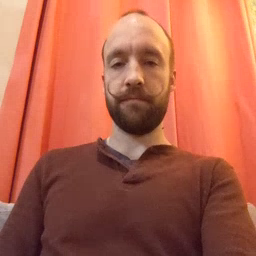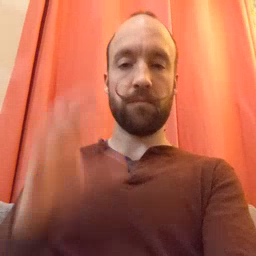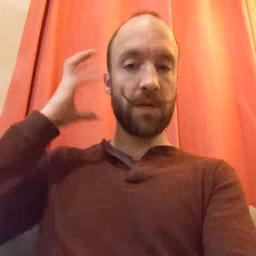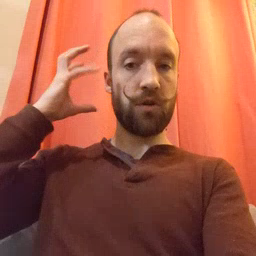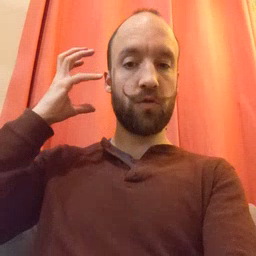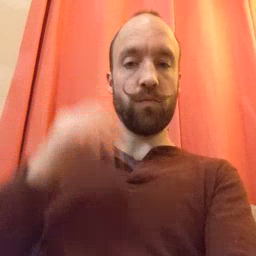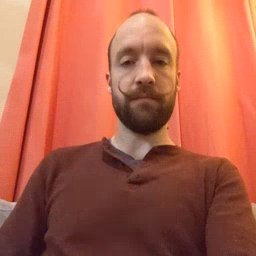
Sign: radio